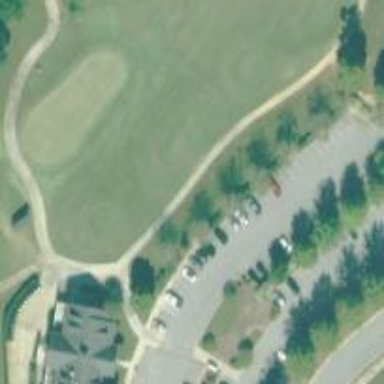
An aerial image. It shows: Path used for both walking and golf.